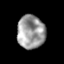
Tissue: lung
Cell type: T cells
Senescence score: 0.2375
Nuclear area (px): 912
Mean DAPI intensity: 155.795